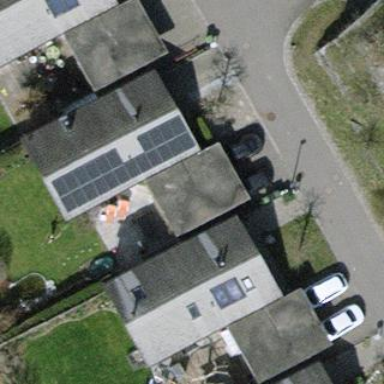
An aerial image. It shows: View of roof of building.